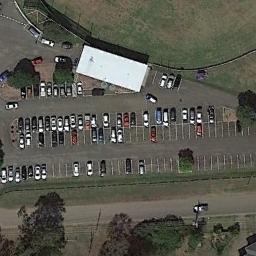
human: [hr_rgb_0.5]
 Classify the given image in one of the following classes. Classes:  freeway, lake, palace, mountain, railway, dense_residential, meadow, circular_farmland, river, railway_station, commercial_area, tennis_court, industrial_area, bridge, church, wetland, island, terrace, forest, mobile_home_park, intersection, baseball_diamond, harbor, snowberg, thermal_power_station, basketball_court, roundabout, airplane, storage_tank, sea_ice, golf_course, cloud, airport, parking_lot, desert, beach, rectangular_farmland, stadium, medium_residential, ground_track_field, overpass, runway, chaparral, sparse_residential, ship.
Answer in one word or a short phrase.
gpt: parking_lot